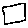
Label: square